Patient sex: F
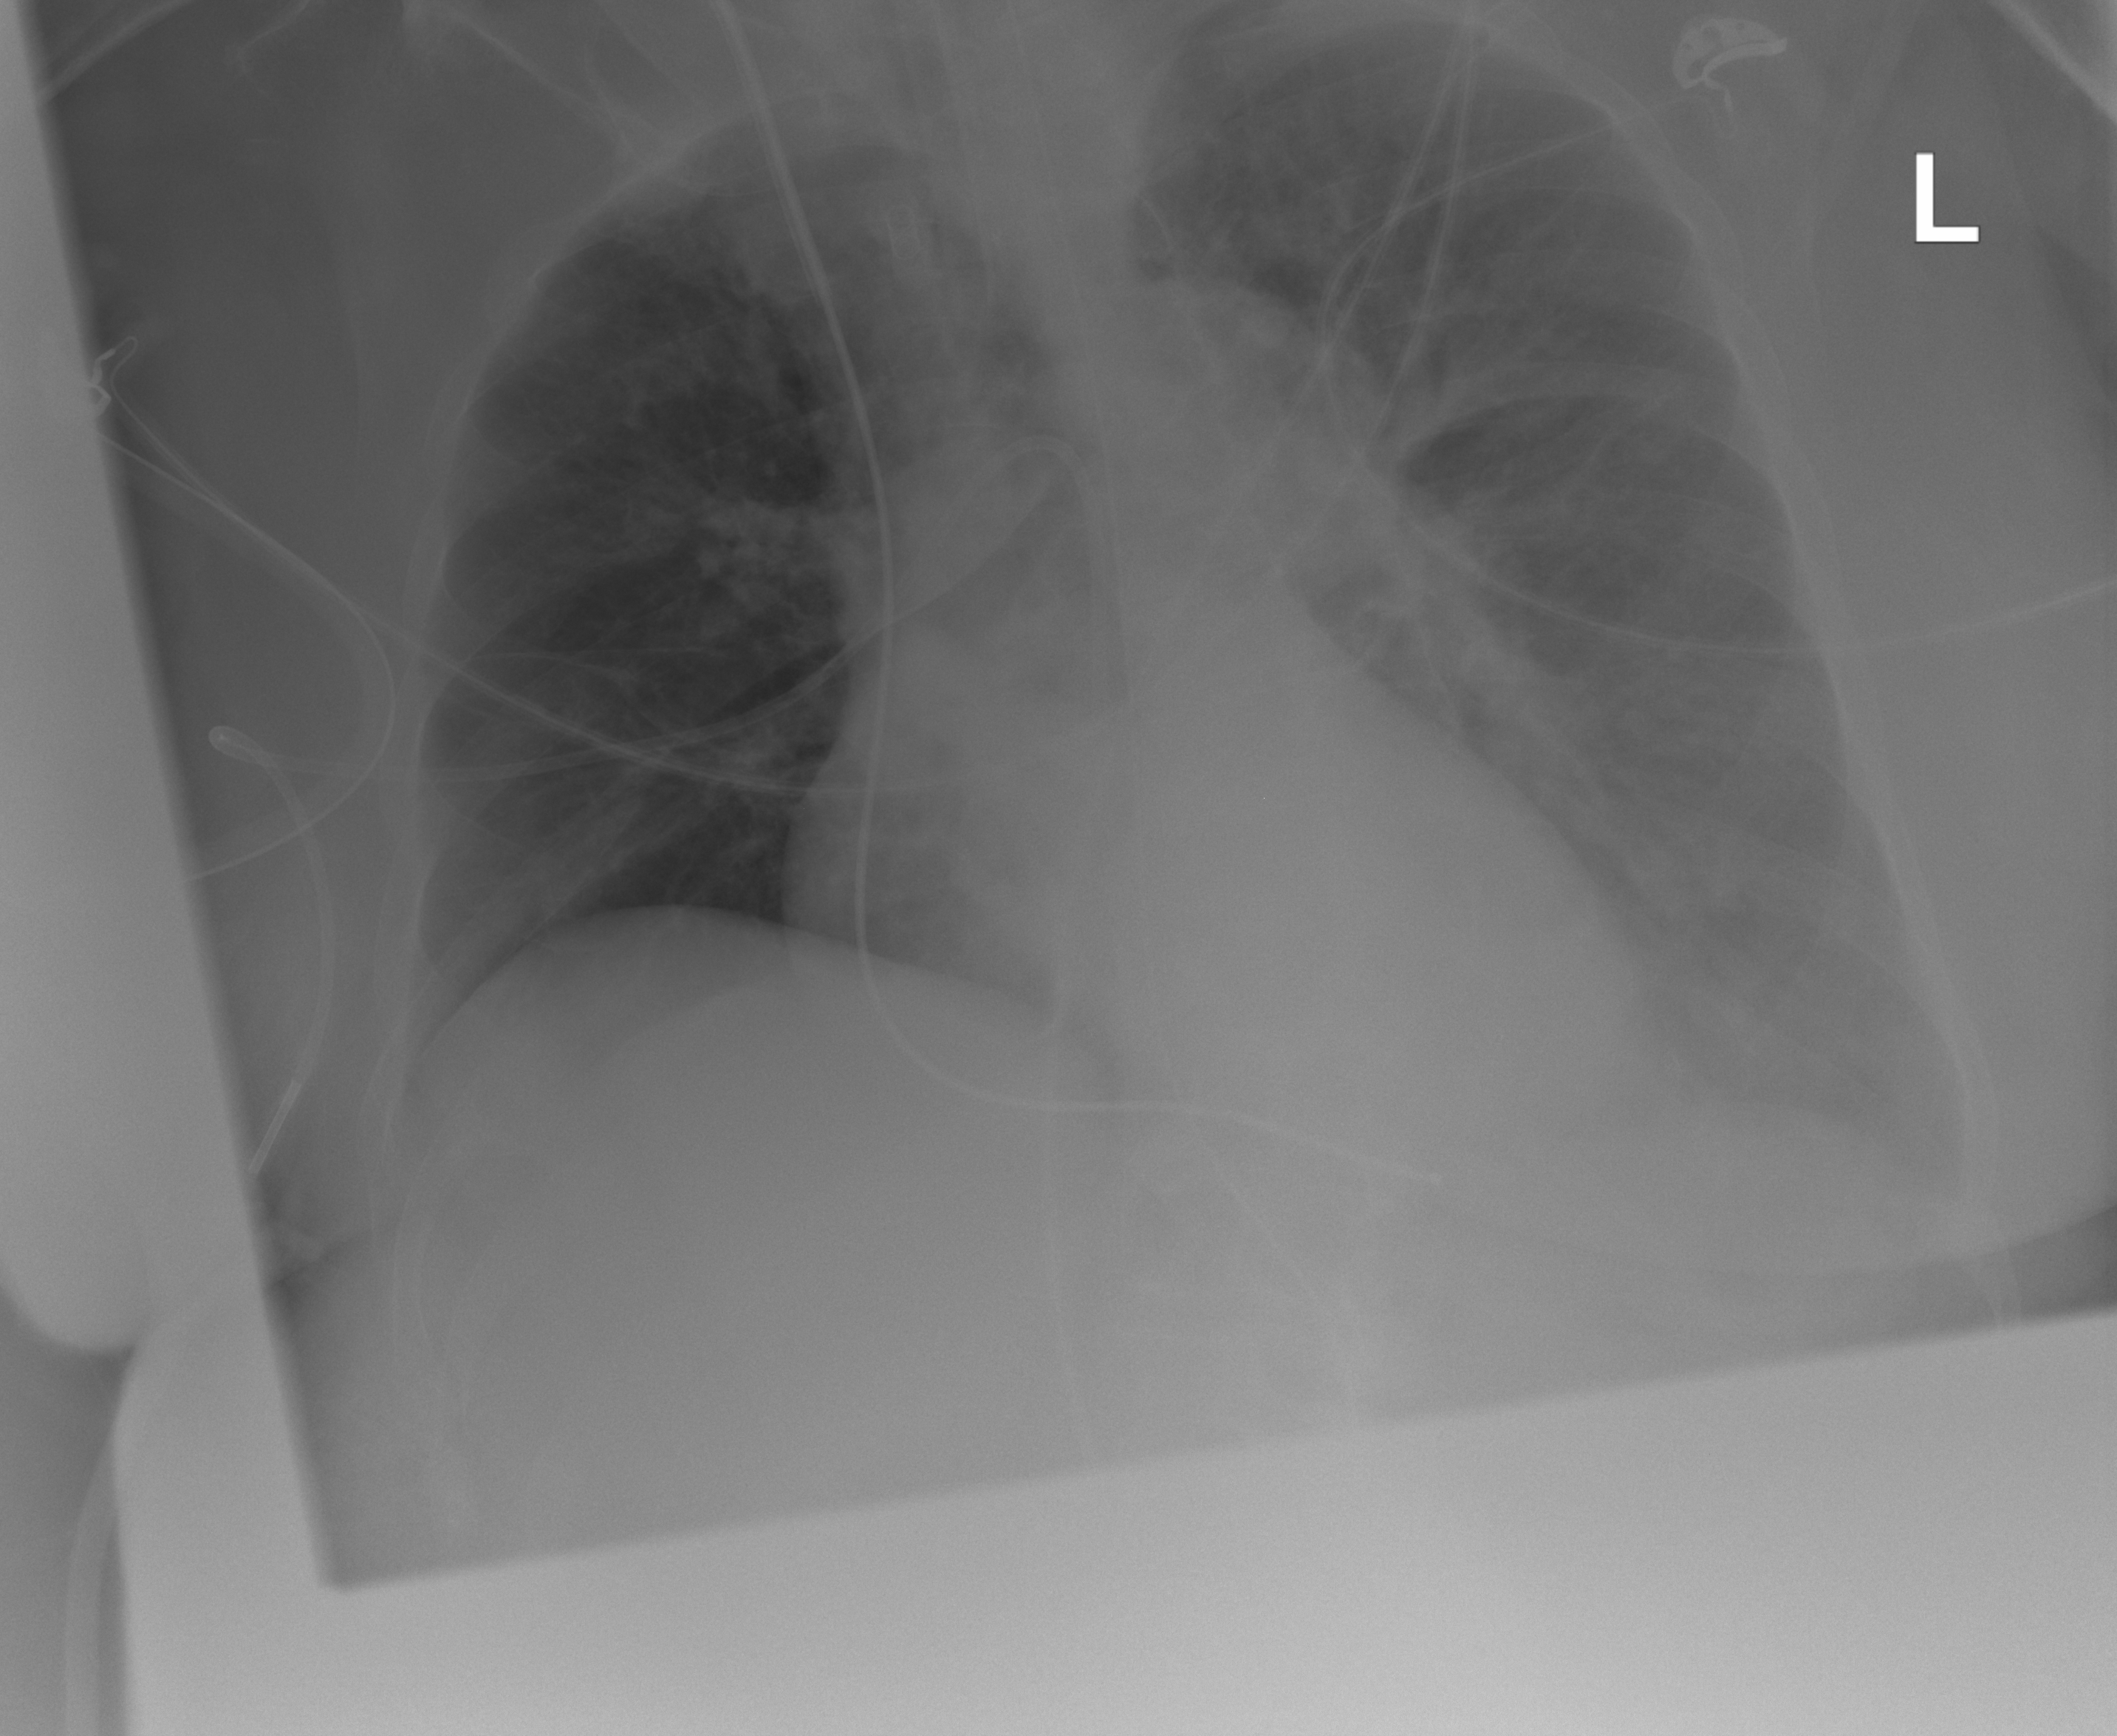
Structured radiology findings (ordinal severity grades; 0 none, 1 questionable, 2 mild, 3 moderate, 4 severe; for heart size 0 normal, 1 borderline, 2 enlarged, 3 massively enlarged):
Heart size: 1
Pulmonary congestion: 2
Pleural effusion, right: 0
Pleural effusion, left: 2
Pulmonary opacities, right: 2
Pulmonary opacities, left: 0
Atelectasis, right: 0
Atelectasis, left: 2